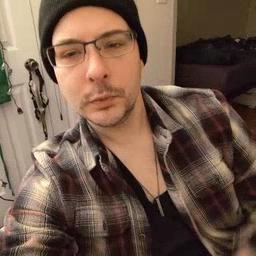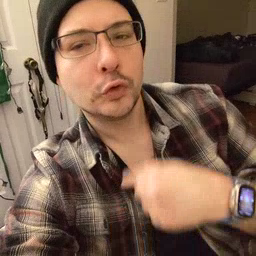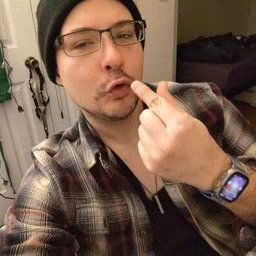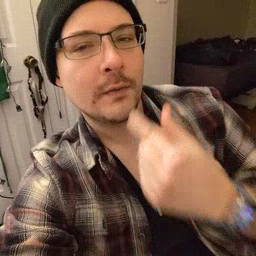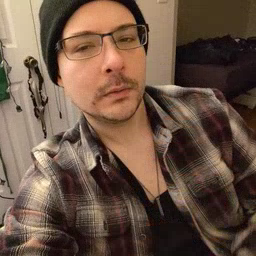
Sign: giraffe